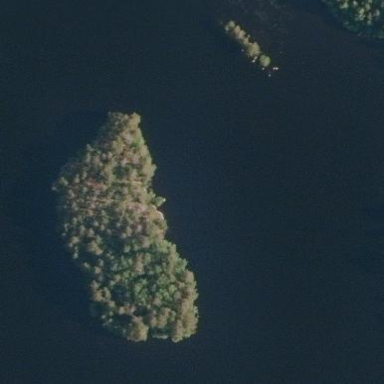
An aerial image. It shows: Island covered in forest.